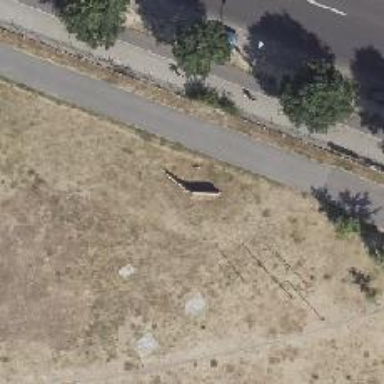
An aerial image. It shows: Memorial site with historic significance.